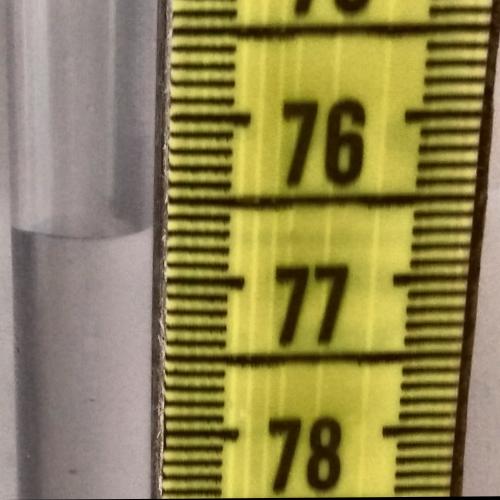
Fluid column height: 76.7 cm